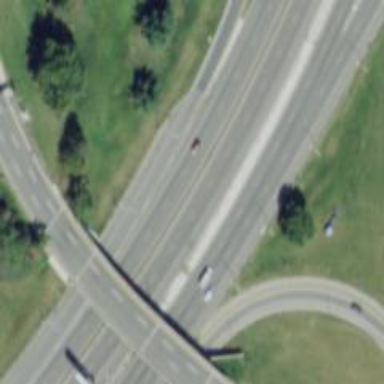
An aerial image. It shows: Motorway junction.